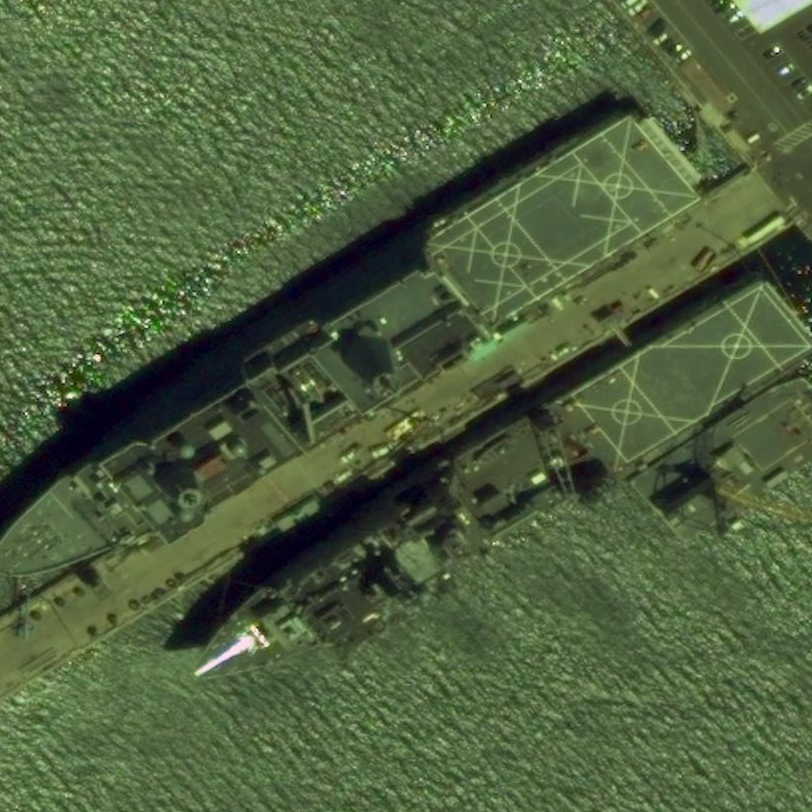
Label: combat